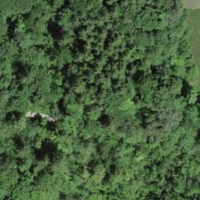
EUNIS habitat code: 41
Species observed at this site:
Fagus sylvatica